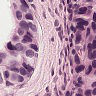
Metastatic tissue present: yes